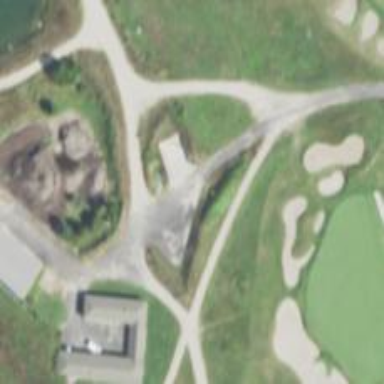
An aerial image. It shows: Path for both road and golf.